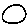
Label: circle